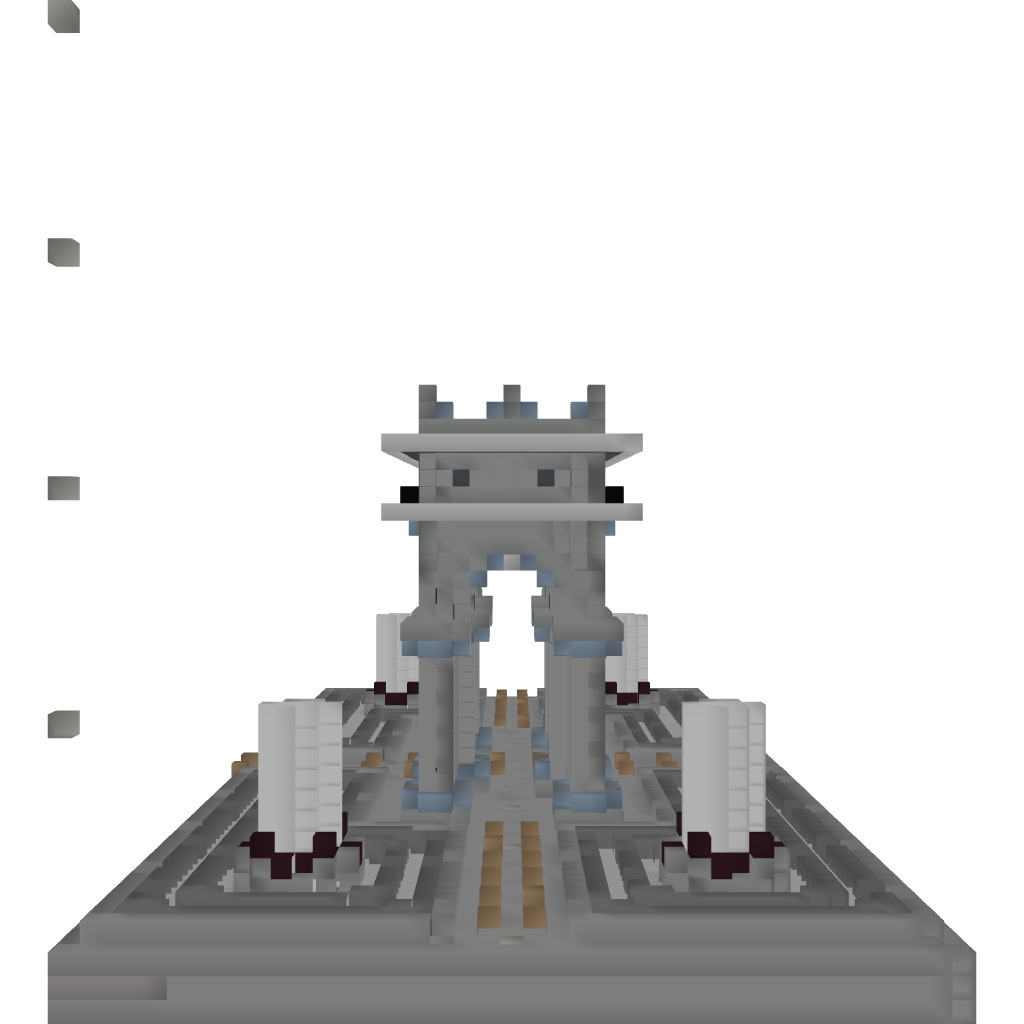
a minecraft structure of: Little Spawn